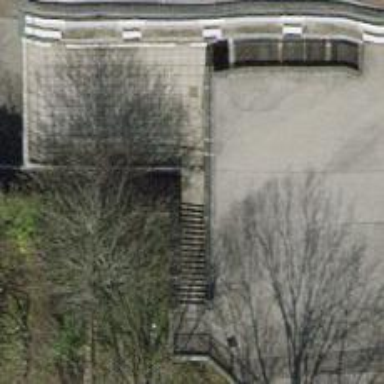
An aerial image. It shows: Set of steps on the road.